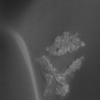
Label: not_dusty